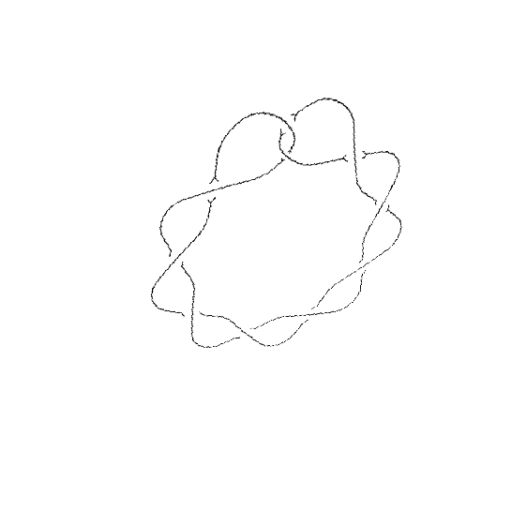
Crossing number: 10